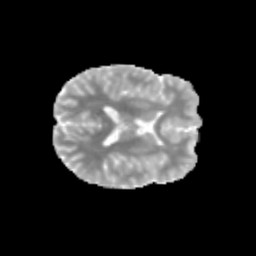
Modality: MD
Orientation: axial
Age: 12
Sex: female
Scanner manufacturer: siemens
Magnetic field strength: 3 T
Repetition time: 3.8 s
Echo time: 0.07 s